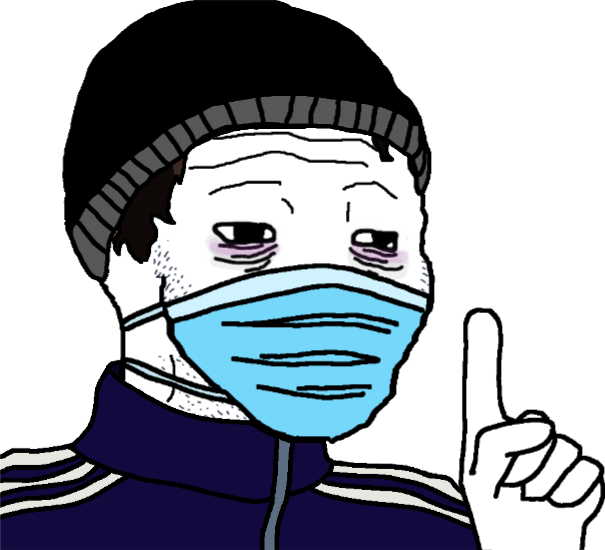
Label: 5_Doomer